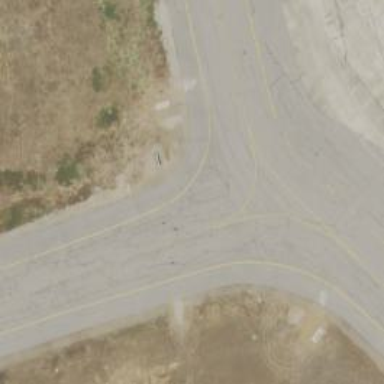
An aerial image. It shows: Image of taxiway at airport.